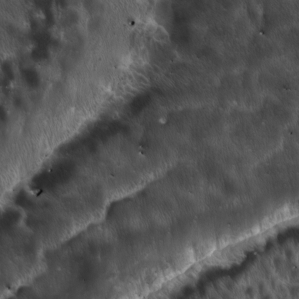
Label: non_frost